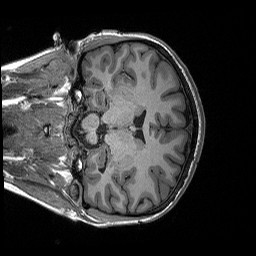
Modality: T1w
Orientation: coronal
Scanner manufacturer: siemens
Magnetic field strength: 3 T
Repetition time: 2.3 s
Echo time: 0.00294 s